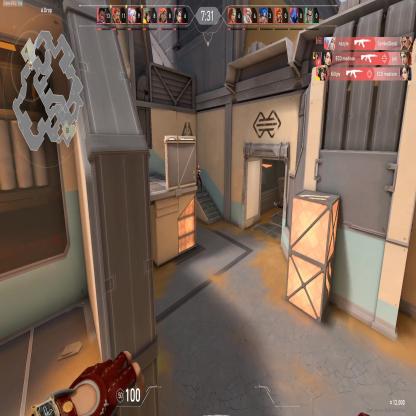
Label: enemy